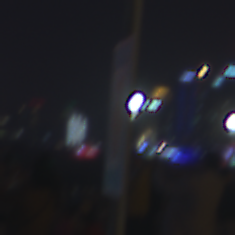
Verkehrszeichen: ErsteHilfe
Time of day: Night
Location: Outdoor (Urban)
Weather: PartlyCloudy
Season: NotSpecified
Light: Natural